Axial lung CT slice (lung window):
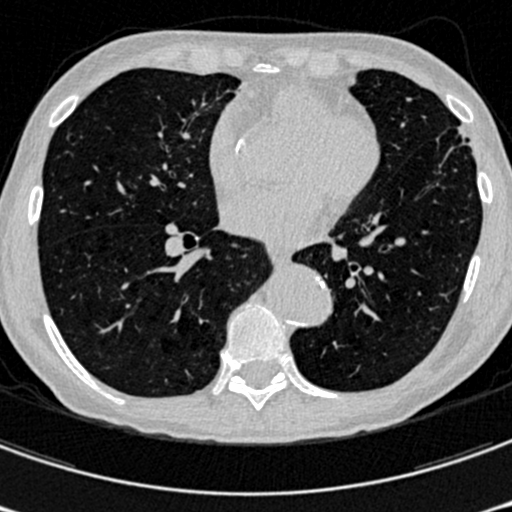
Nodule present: no